【题型】解答题　【知识点】平面几何　【难度】easy
已知：如图, 在 $\triangle ABC$ 中, 点 $D, E$ 分别在边 $AB, AC$ 上, $DE // BC$, $\angle BDC = \angle DEC$。求证：

(1) $\triangle ADE \sim \triangle ACD$；

(2) $\frac{CD^2}{BC^2} = \frac{AE}{AC}$。
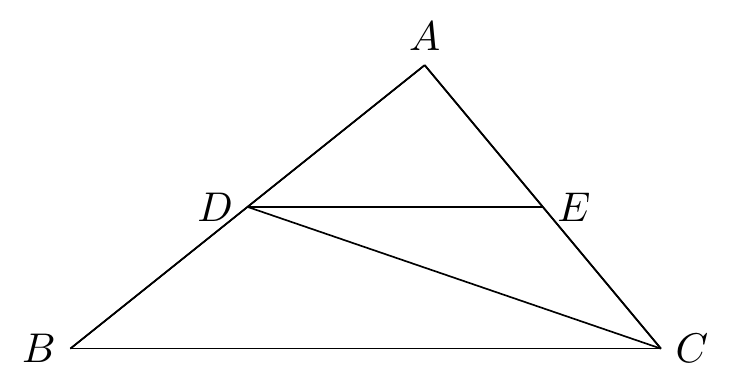
【解答】
证明：
(1) $\because \angle BDC = \angle DEC$, $\angle BDC = \angle A + \angle ACD$, $\angle DEC = \angle A + \angle ADE$,

$\therefore \angle ADE = \angle ACD$,

$\because \angle A = \angle A$,

$\therefore \triangle ADE \sim \triangle ACD$；

(2) $\because DE // BC$,

$\therefore \angle EDC = \angle BCD$,

$\because \angle BDC = \angle DEC$,

$\therefore \triangle DEC \sim \triangle CDB$,

$\therefore \frac{CD}{BC} = \frac{DE}{CD}$,

$\therefore CD^2 = DE \cdot BC$,

$\therefore \frac{CD^2}{BC^2} = \frac{DE}{BC}$,

$\because DE // BC$,

$\therefore \triangle ADE \sim \triangle ABC$,

$\therefore \frac{DE}{BC} = \frac{AE}{AC}$,

$\therefore \frac{CD^2}{BC^2} = \frac{AE}{AC}$。